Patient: sex M, age 61
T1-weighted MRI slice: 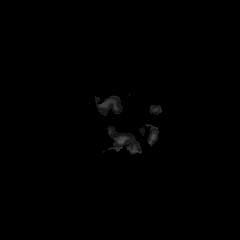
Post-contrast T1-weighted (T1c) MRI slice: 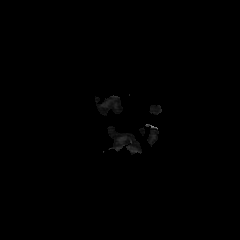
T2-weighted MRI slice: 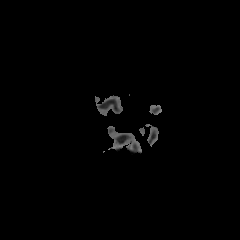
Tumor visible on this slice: no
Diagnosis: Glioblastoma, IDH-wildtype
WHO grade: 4